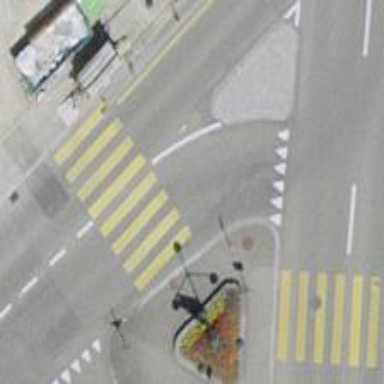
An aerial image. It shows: Uncontrolled zebra crossing with zebra markings.